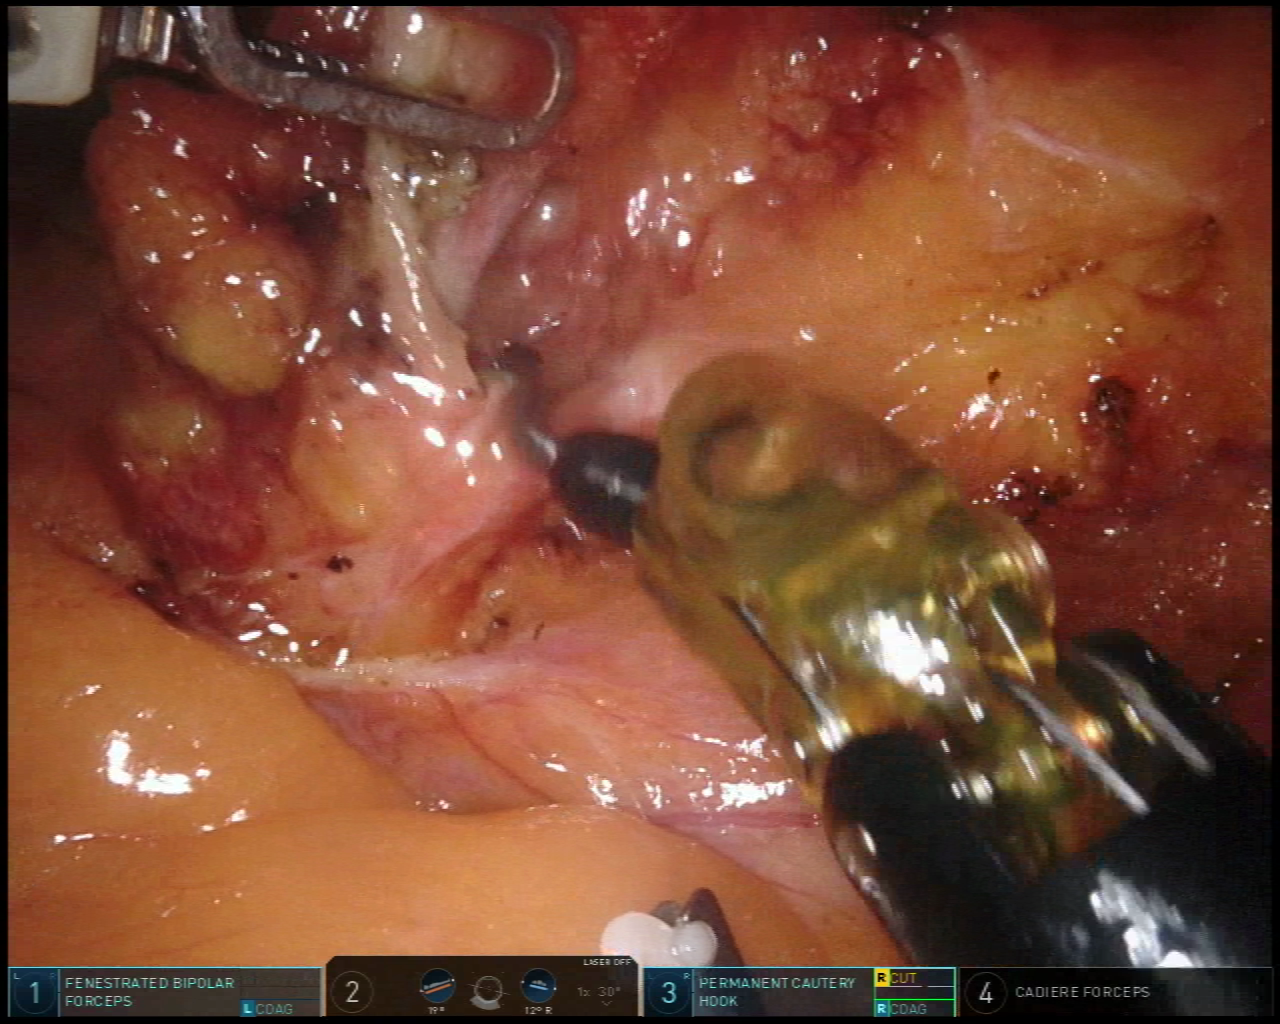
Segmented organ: inferior_mesenteric_artery
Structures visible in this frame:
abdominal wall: no
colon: no
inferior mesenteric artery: yes
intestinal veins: no
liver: no
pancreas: no
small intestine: no
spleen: no
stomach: no
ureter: no
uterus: no
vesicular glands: no